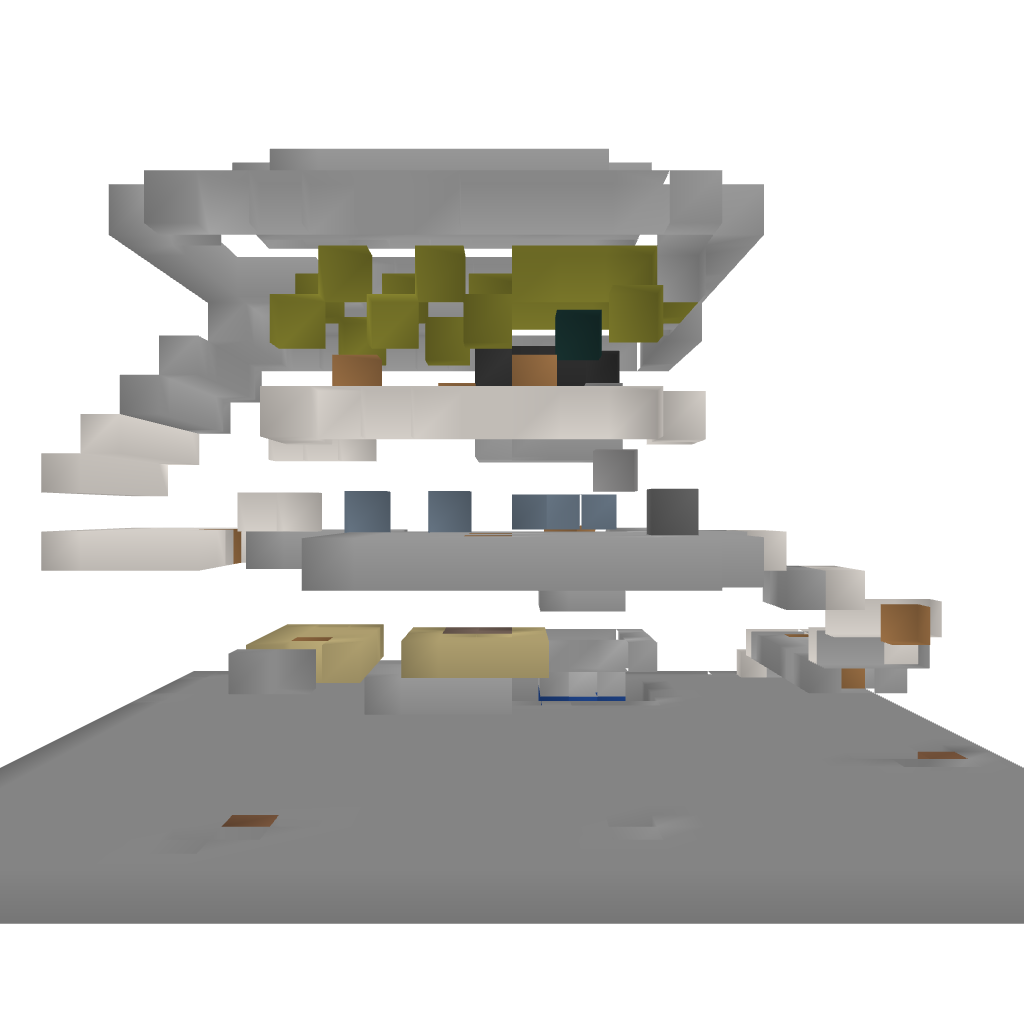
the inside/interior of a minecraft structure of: Ambages